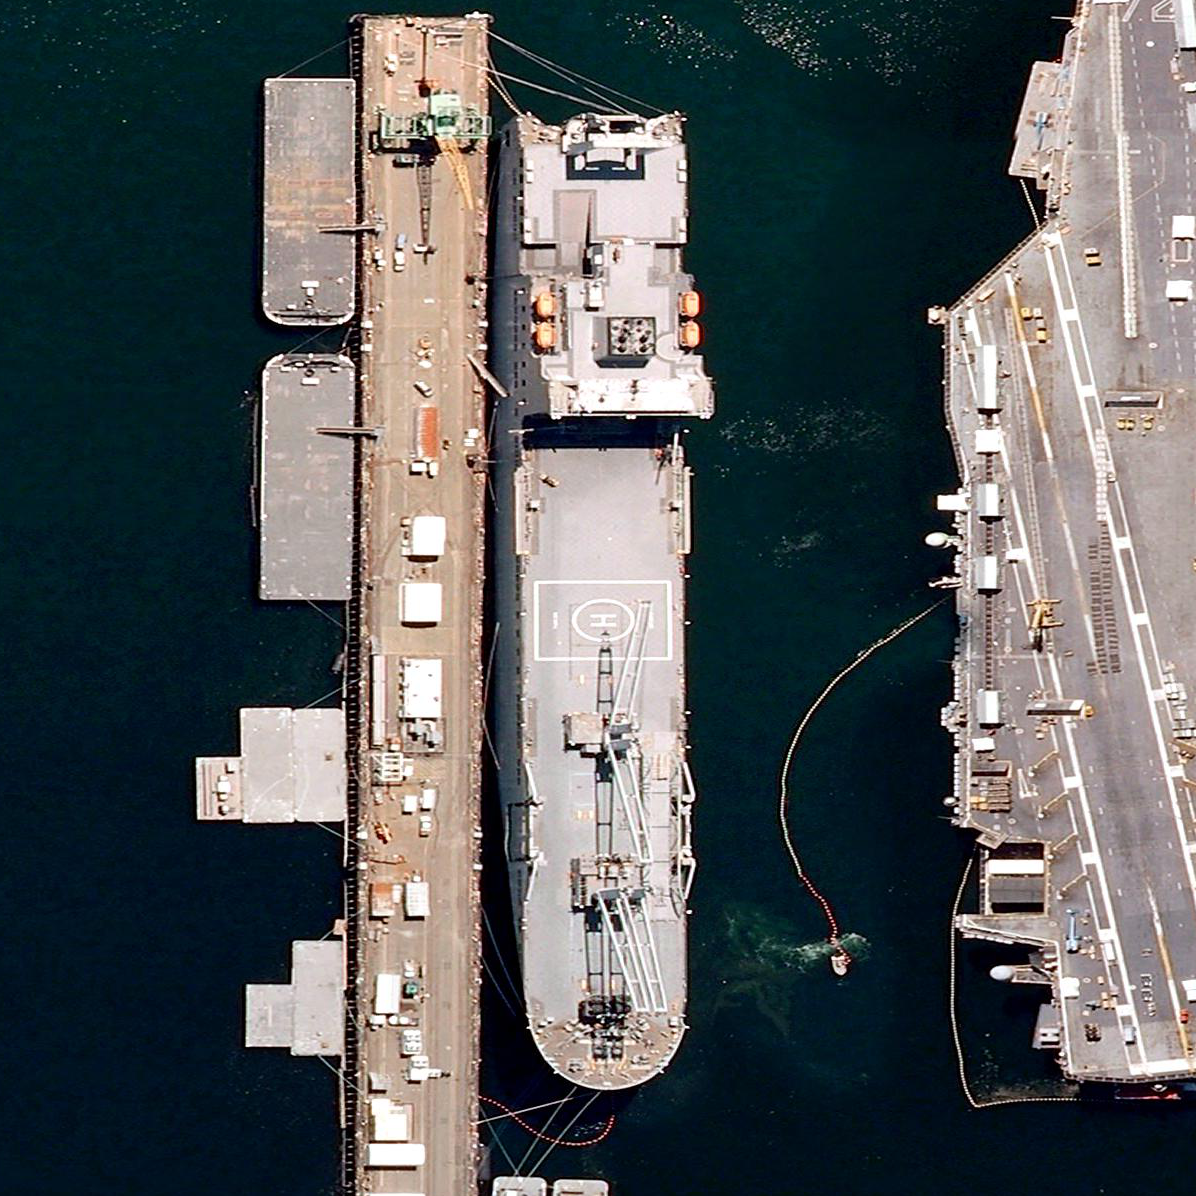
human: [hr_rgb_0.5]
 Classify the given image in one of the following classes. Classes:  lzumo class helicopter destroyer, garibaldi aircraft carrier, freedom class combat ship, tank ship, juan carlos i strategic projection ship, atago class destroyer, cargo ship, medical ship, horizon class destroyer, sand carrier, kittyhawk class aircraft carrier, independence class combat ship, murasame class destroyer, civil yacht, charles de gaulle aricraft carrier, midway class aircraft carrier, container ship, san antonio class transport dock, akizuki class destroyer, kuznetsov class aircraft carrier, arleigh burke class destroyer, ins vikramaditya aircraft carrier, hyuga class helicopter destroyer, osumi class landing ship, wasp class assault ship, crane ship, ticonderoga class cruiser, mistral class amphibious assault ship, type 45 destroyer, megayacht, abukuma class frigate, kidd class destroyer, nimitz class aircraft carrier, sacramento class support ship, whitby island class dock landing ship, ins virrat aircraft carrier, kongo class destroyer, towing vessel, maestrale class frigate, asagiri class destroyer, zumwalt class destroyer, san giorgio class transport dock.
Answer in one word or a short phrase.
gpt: Crane ship